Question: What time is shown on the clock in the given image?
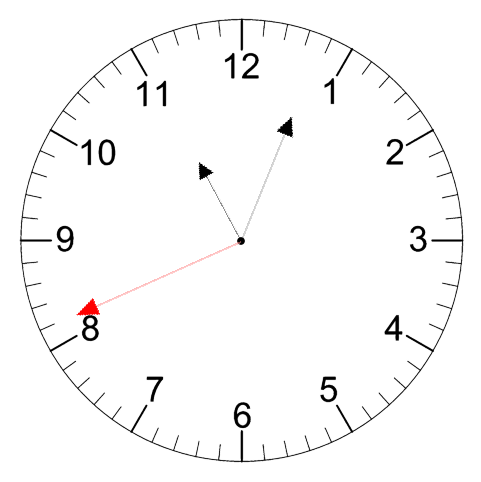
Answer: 11:03:41